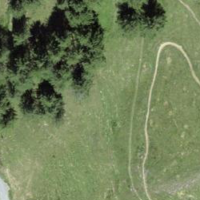
EUNIS habitat code: 23
Species observed at this site:
Geum montanum